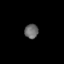
Tissue: skin
Cell type: Epithelial cells
Senescence score: 0.2718
Nuclear area (px): 194
Mean DAPI intensity: 105.088